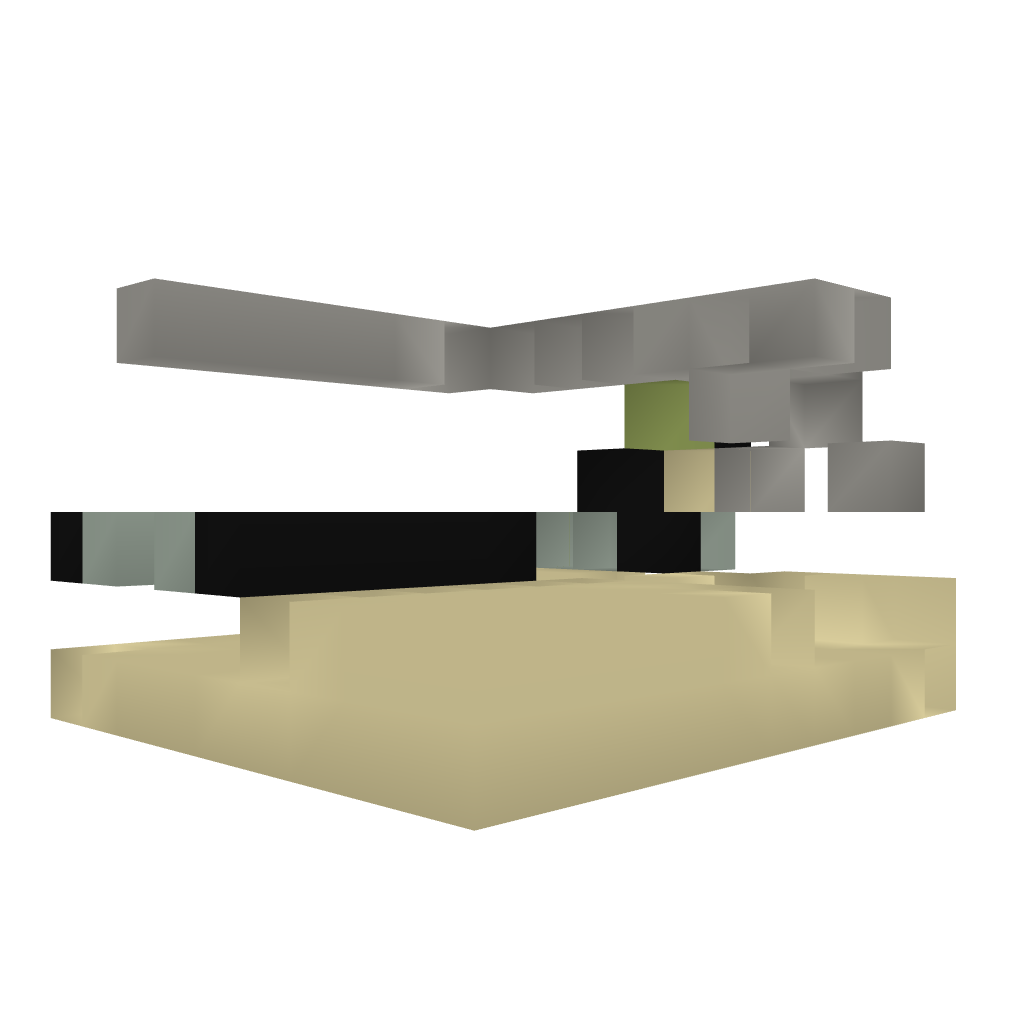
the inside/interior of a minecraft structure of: Repeater Lock 1.5